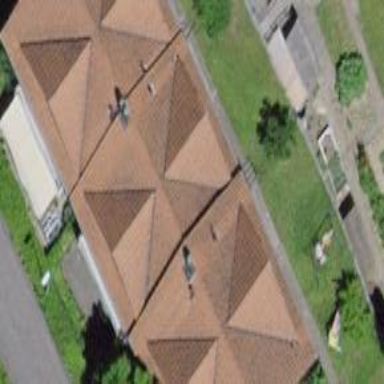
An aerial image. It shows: Terrace building with gabled roof.